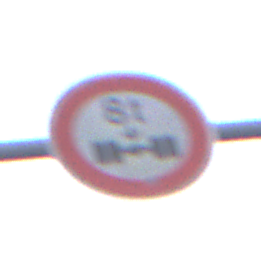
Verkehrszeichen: TatsaechlicheAchslast
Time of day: SunriseSunset
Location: Outdoor (Suburban)
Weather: Clear
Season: NotSpecified
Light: Natural